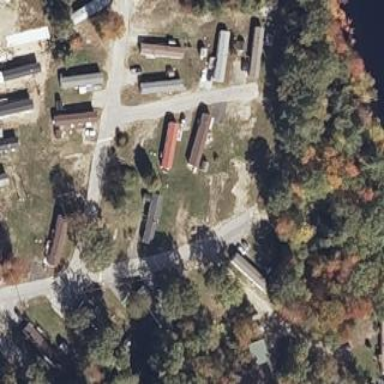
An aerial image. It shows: Residential area consisting of mobile homes.